Question: I am trying to compile SDL_ttf with MinGW and Code::Blocks. I have imported the MSVC Solution to Code::Blocks, There were three projects.
1. SDL_ttf
2. showfont
3. glfont
the 'SDL_ttf' project compiled fine after adding the SDL headers to the path and linking with 'SDL.a'. Now whenever I try to compile 'glfont' or 'showfont' I get:
'''
undefined reference to 'WinMain@16'
'''
From the <URL> I understood that this problem may occur when you do not link with 'SDLmain.a', so I linked with it, but I'm still getting the error. Any suggestions? I'm completely lost.
---

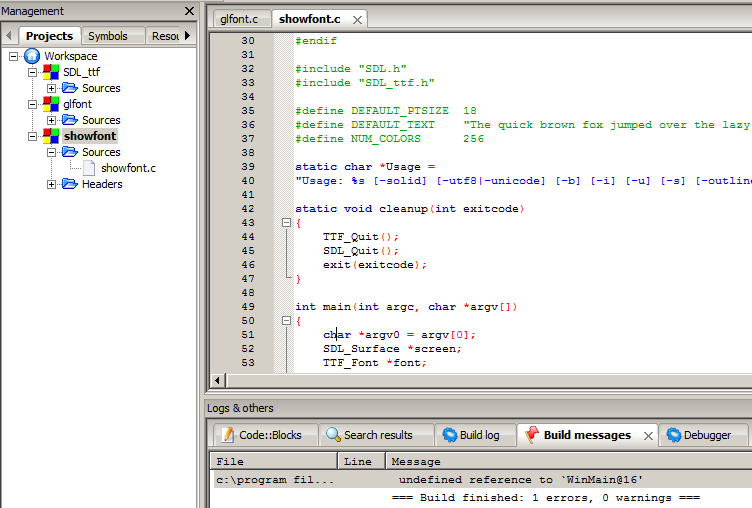
Answer: The problem seems similar to something you encounter in MSVS, in that you have to declare the main function as:
'''
int _tmain(int argc, _TCHAR* argv[])
'''
or
'''
int wmain(int argc, _TCHAR* argv[])
'''
The environment tries to call this function and not 'main()' and since you haven't implemented it, the linking error occurs.